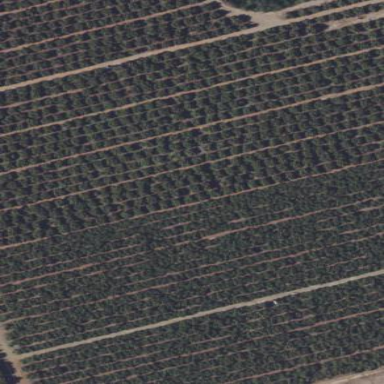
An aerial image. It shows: Orchard of avocado trees with broadleaved evergreen leaves.